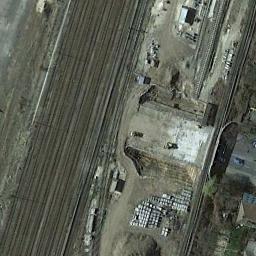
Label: railway